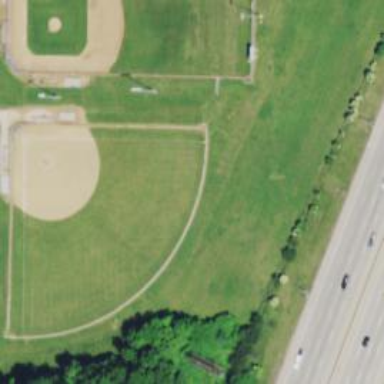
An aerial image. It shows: Baseball pitch for leisure land activities.